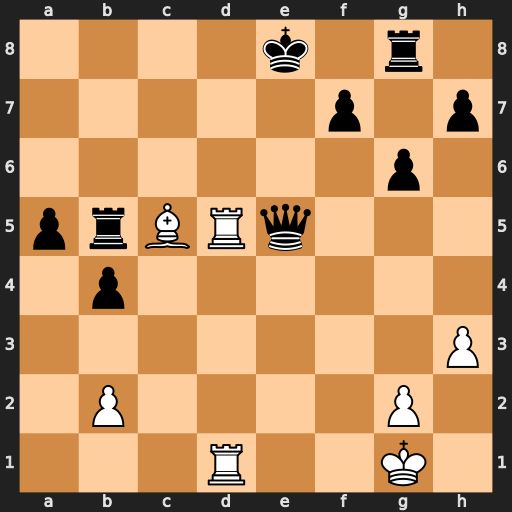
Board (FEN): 4k1r1/5p1p/6p1/prBRq3/1p6/7P/1P4P1/3R2K1
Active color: w
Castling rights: -
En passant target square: -
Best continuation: Rxe5#